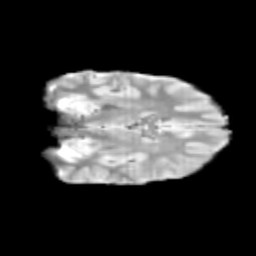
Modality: T2w
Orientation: coronal
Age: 10
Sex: male
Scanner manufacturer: siemens
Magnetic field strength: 3 T
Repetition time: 3.8 s
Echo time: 0.07 s